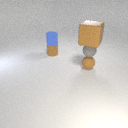
small brown rubber cylinder to the left of small brown rubber sphere